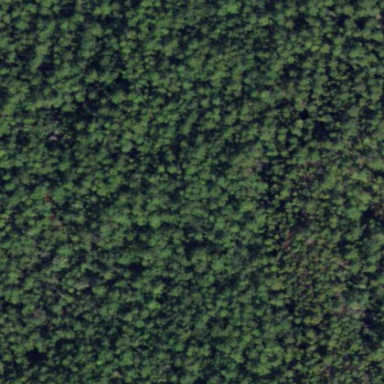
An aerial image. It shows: Woodland consisting mainly of needle-leaved trees.